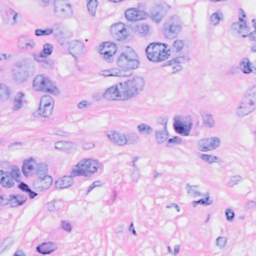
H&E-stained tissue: Breast